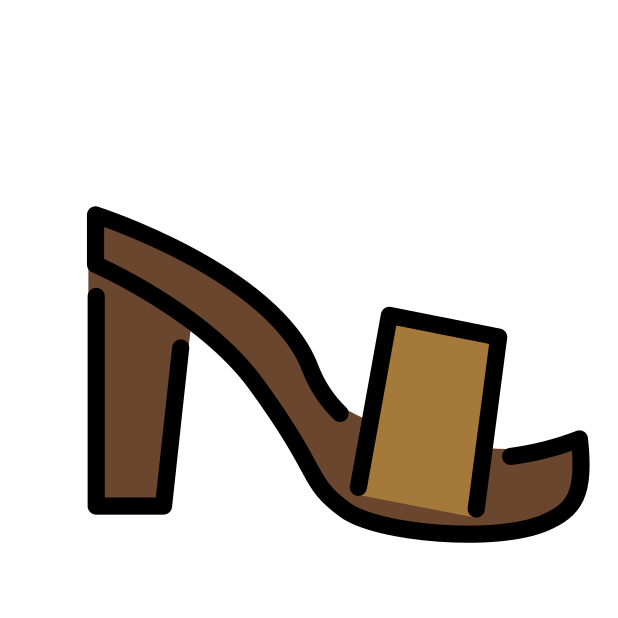
woman’s sandal